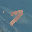
Label: 7